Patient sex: M
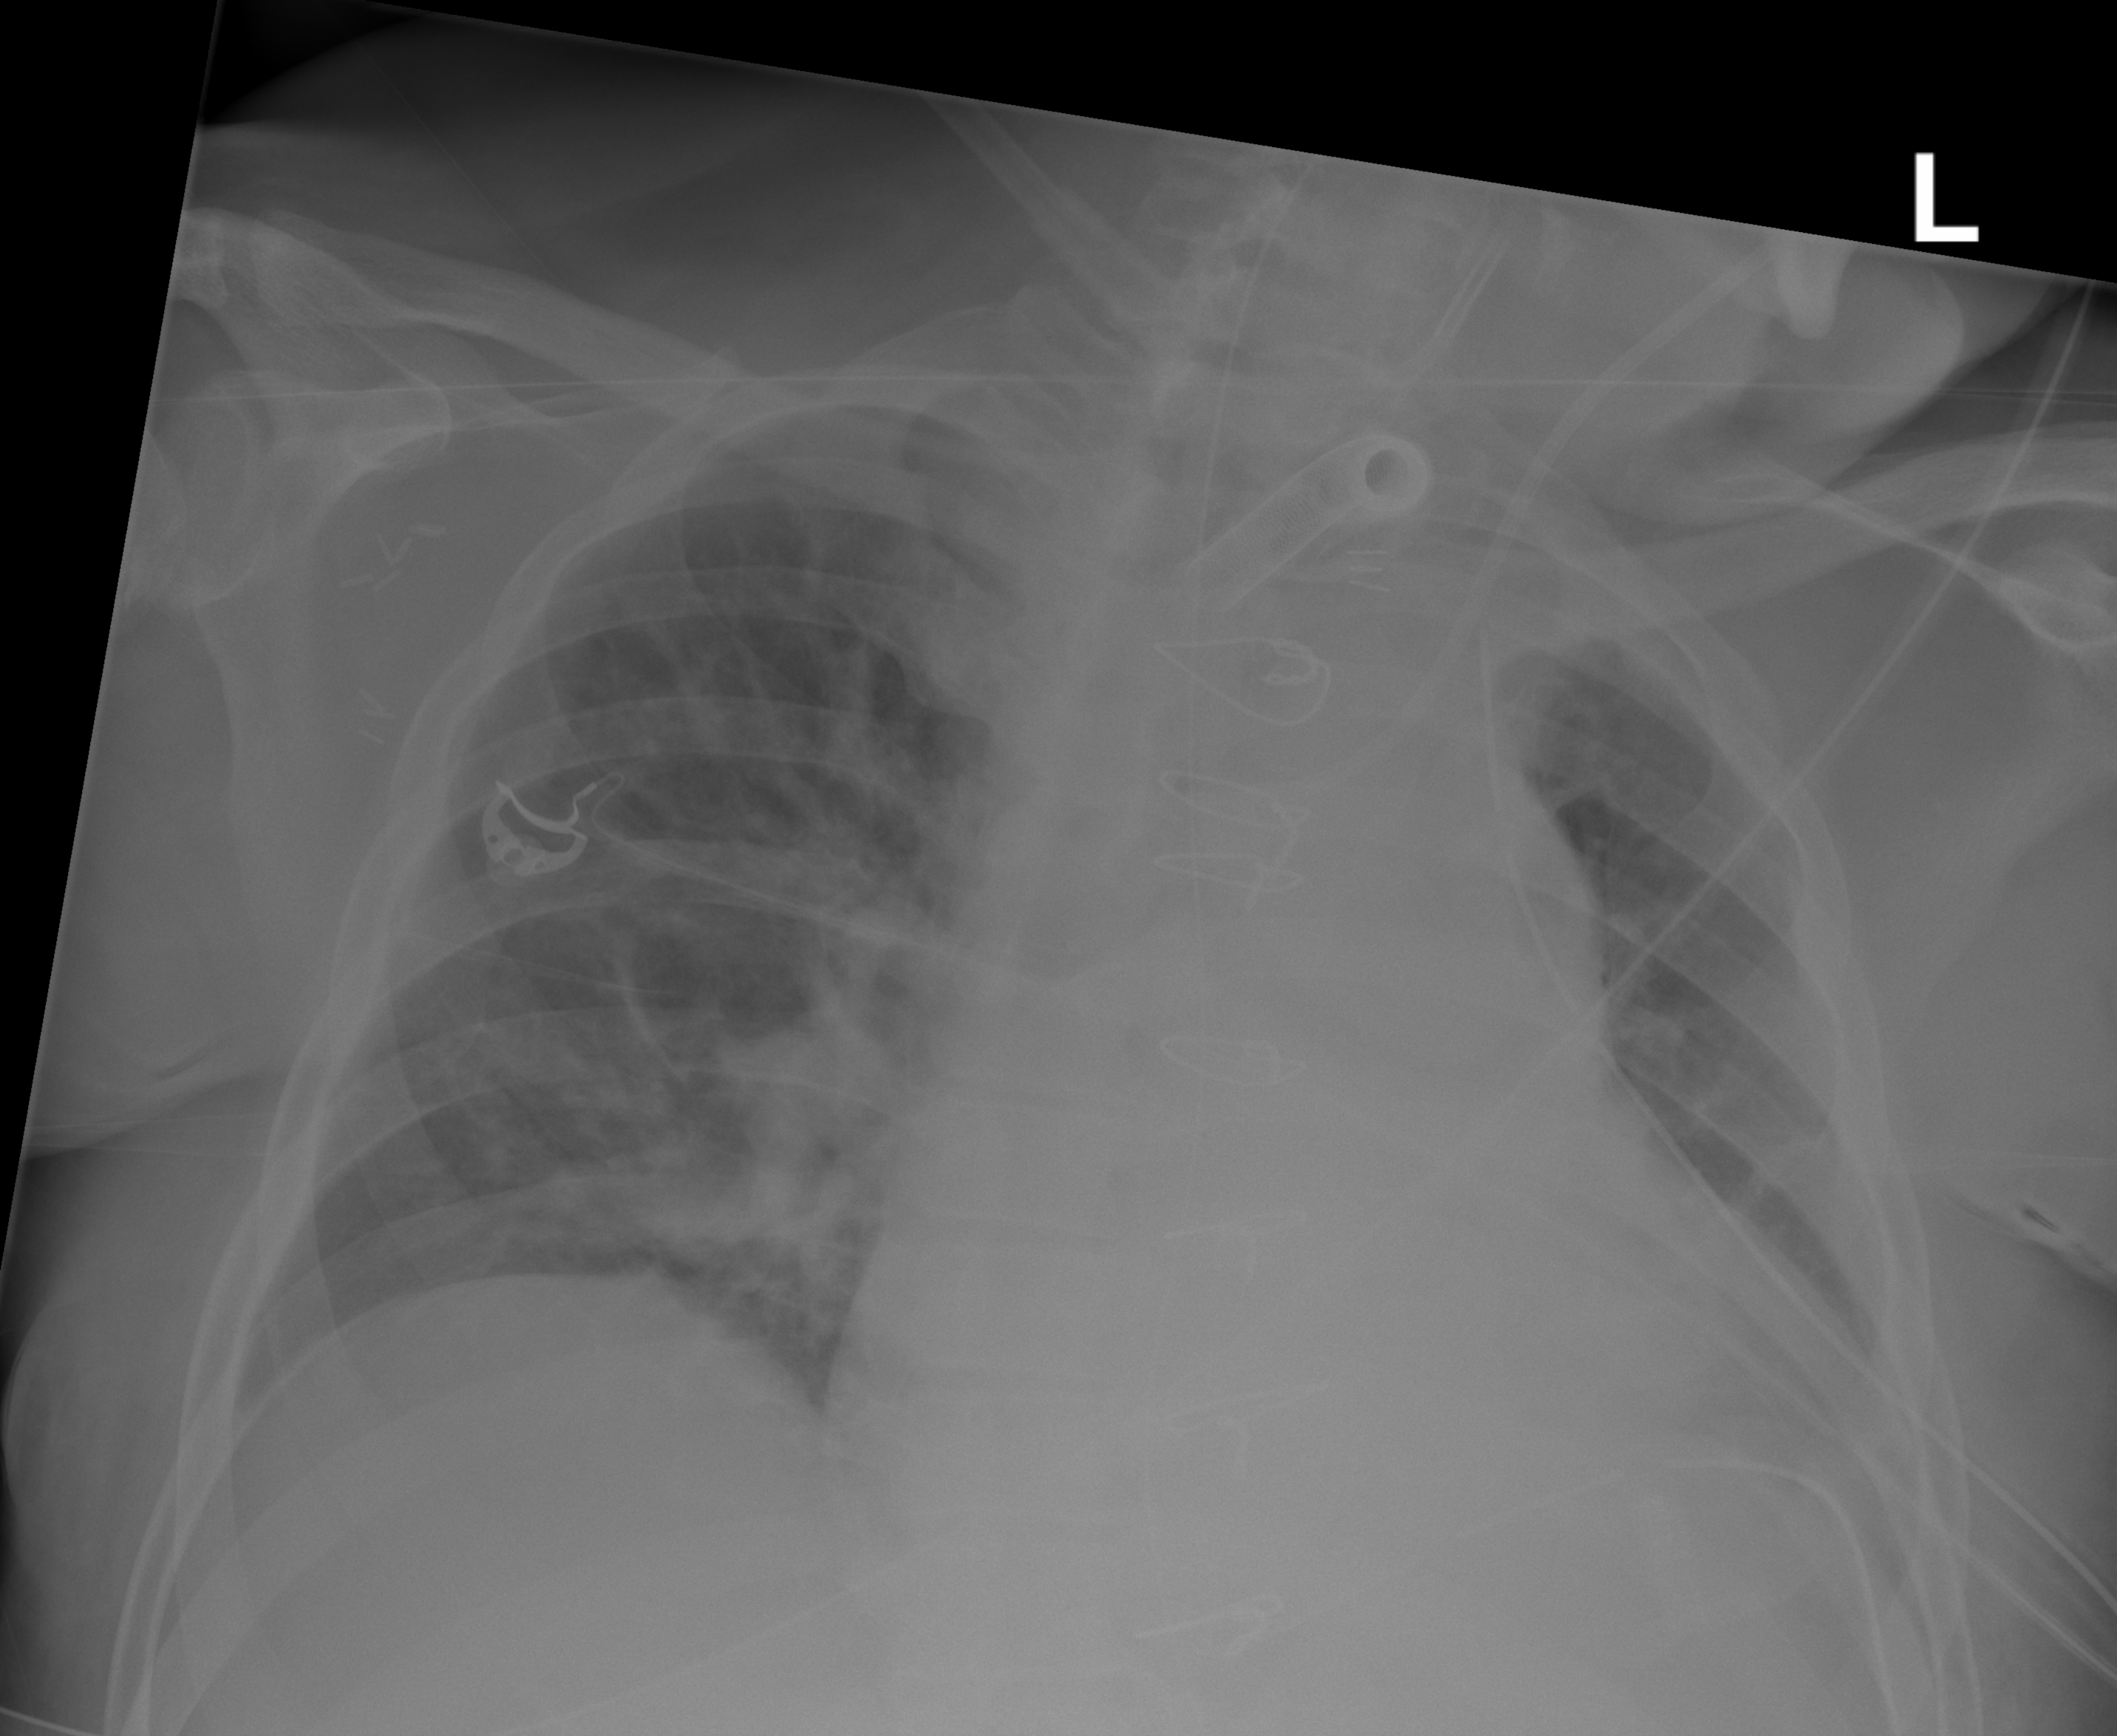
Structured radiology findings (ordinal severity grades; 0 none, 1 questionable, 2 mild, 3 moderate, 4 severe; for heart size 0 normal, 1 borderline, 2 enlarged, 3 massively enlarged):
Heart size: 2
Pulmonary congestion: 2
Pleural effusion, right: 0
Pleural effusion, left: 0
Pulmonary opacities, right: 2
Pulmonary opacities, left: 0
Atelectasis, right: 2
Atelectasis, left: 2